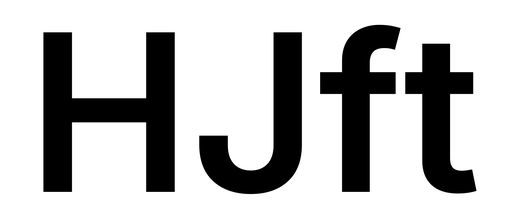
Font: Inter_SemiBold